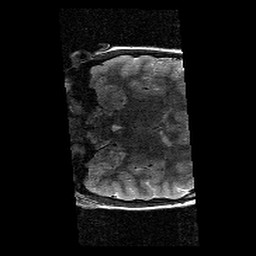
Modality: T2w
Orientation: coronal
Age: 10
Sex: female
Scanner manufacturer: siemens
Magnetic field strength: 3 T
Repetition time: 9.23 s
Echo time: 0.067 s